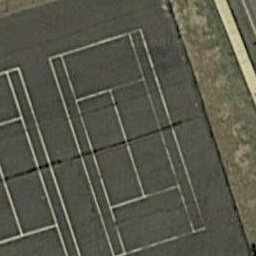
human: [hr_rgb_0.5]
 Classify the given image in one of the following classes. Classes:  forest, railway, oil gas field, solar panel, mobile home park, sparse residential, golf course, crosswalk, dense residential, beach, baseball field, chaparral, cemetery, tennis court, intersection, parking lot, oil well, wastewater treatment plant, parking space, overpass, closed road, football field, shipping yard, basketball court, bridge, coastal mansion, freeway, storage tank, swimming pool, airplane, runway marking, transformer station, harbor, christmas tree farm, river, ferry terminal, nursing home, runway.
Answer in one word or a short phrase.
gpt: tennis court